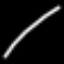
Label: line